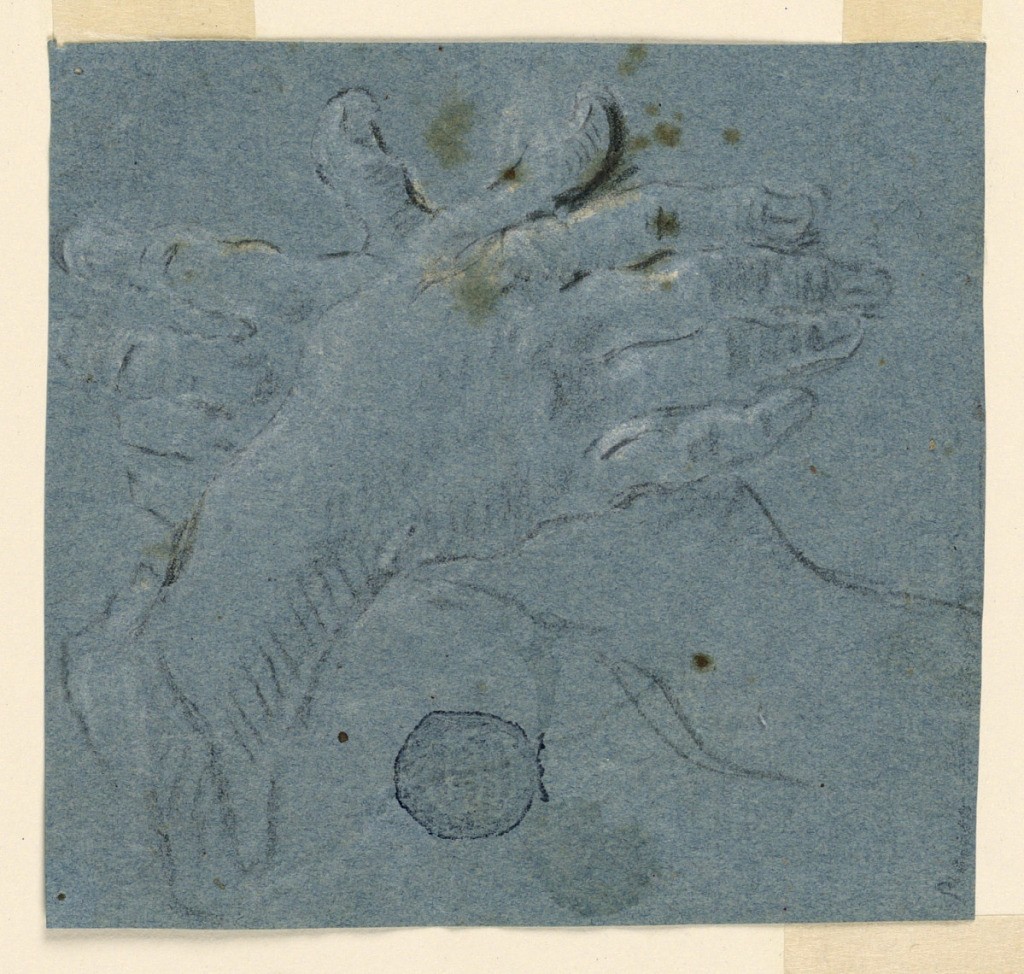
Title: Study: A pair of hands, crossed
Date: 1750–1775
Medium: Charcoal and white heightening on blue paper
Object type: Drawing
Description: Vertical composition of a pair of crossed hands. On the reverse, horizontally, are parts of the back and of the head of a nude, on the reverse of 1901-39-2747; -2746 belonging originally to the same sheet of studies as -2747